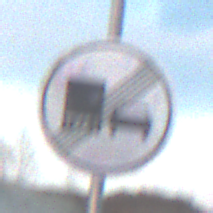
Verkehrszeichen: EndeUeberholverbotKraftfahrzeuge
Umgebung: Outdoor, Beach
Tageszeit: SunriseSunset
Wetter: PartlyCloudy
Licht: Natural
Jahreszeit: NotSpecified
Kontrast: MediumContrast